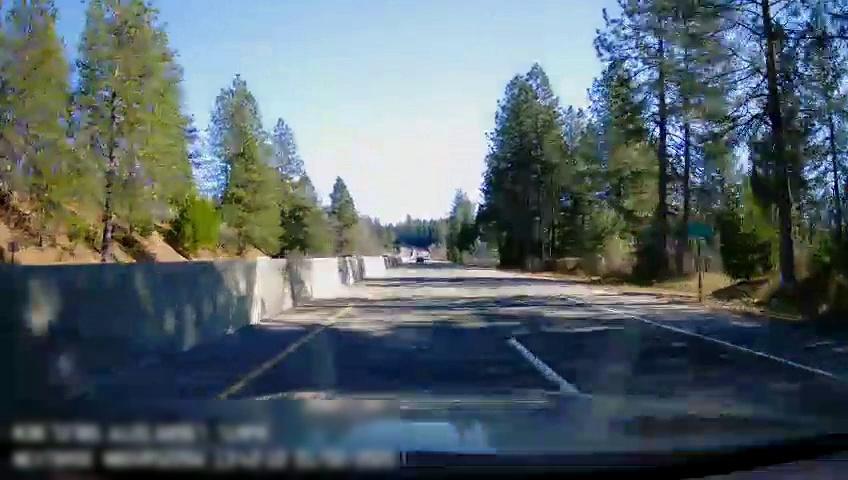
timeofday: Day
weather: Sunny
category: Drivable Space
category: Drivable Space
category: Lanes | Alternate Lane
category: Lanes | Current Lane
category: Lanes | Alternate Lane